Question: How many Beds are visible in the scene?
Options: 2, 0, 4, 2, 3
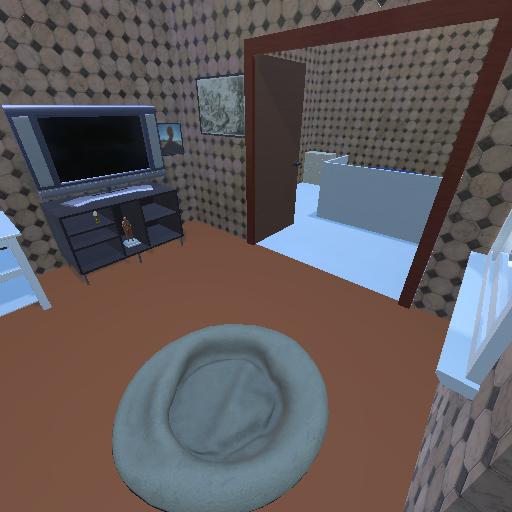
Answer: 2